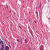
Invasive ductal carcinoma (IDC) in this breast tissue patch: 0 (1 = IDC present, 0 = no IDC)